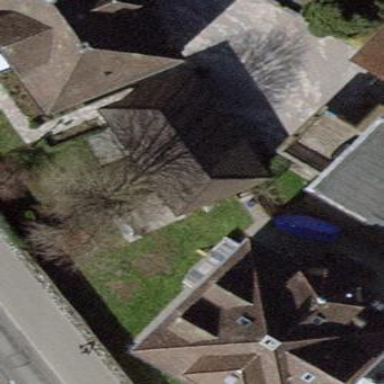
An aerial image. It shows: Gabled building.